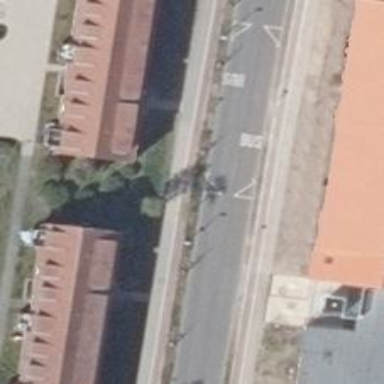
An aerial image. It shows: Residential road with separate sidewalks on both sides. The road surface is asphalt.